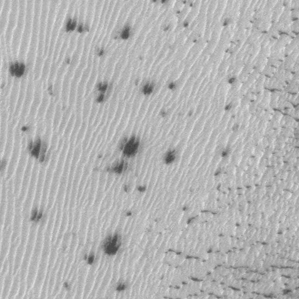
Label: frost